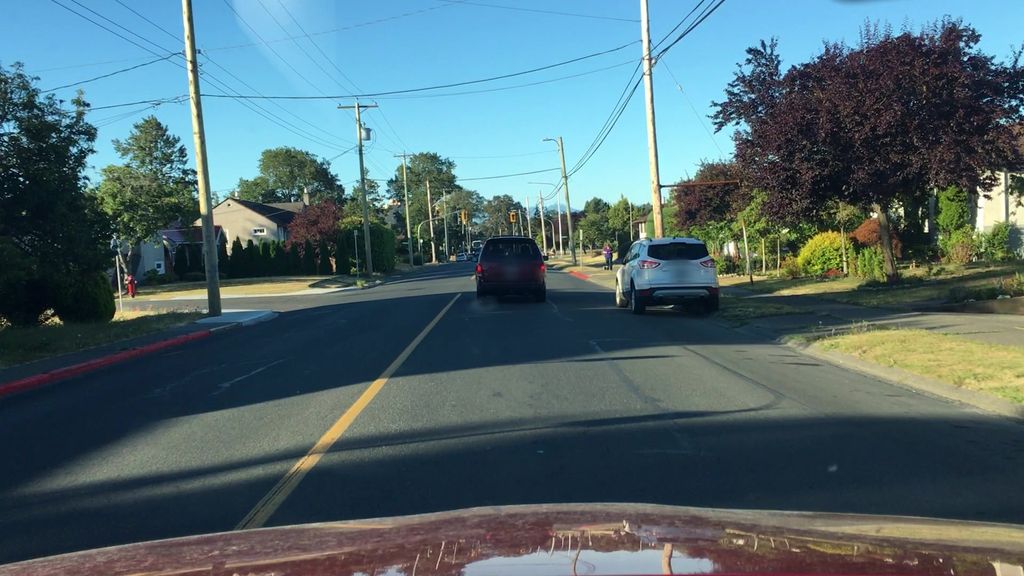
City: victoria